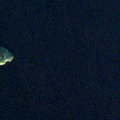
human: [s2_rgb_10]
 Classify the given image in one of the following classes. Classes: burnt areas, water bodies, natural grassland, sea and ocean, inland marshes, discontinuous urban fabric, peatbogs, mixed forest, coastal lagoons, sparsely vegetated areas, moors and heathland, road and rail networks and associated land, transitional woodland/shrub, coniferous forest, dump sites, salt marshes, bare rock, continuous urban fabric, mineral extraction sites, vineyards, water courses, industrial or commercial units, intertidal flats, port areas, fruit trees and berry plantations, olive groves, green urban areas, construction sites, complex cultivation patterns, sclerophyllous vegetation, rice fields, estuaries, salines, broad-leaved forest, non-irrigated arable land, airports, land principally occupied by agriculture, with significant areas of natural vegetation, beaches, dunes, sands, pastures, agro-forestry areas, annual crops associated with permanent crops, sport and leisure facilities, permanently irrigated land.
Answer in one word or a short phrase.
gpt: coniferous forest, water bodies